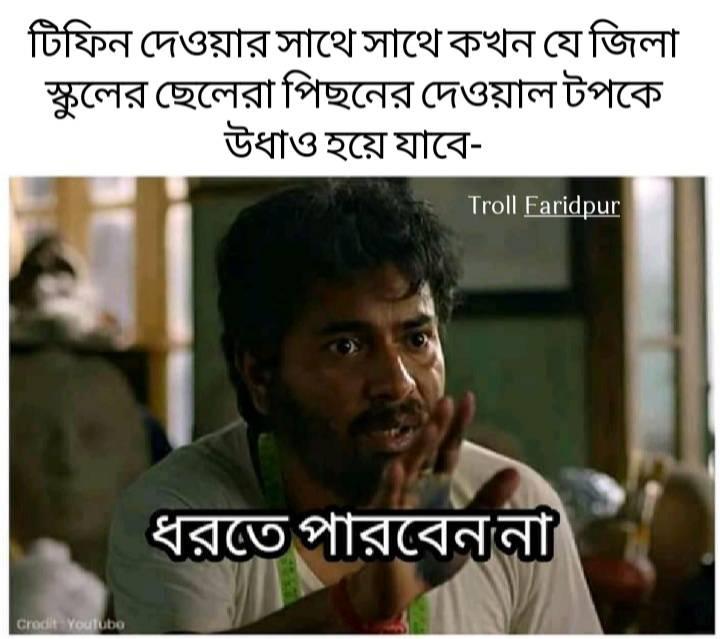
Caption: টিফিন দেওয়ার সাথে সাথে কখন যে জিলা স্কুলের ছেলেরা পিছনের দেওয়াল টপকে উধাও হয়ে যাবে -   ধরতে পারবেন না
Label: non-hate